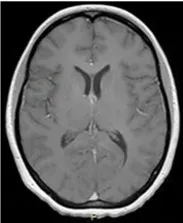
(B) MRI brain T1 axial study with contrast demonstrates enhancement of lesion at the Foramen of Monro.
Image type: radiology (mri)